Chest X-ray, PA view. Patient: 45 years old, sex M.
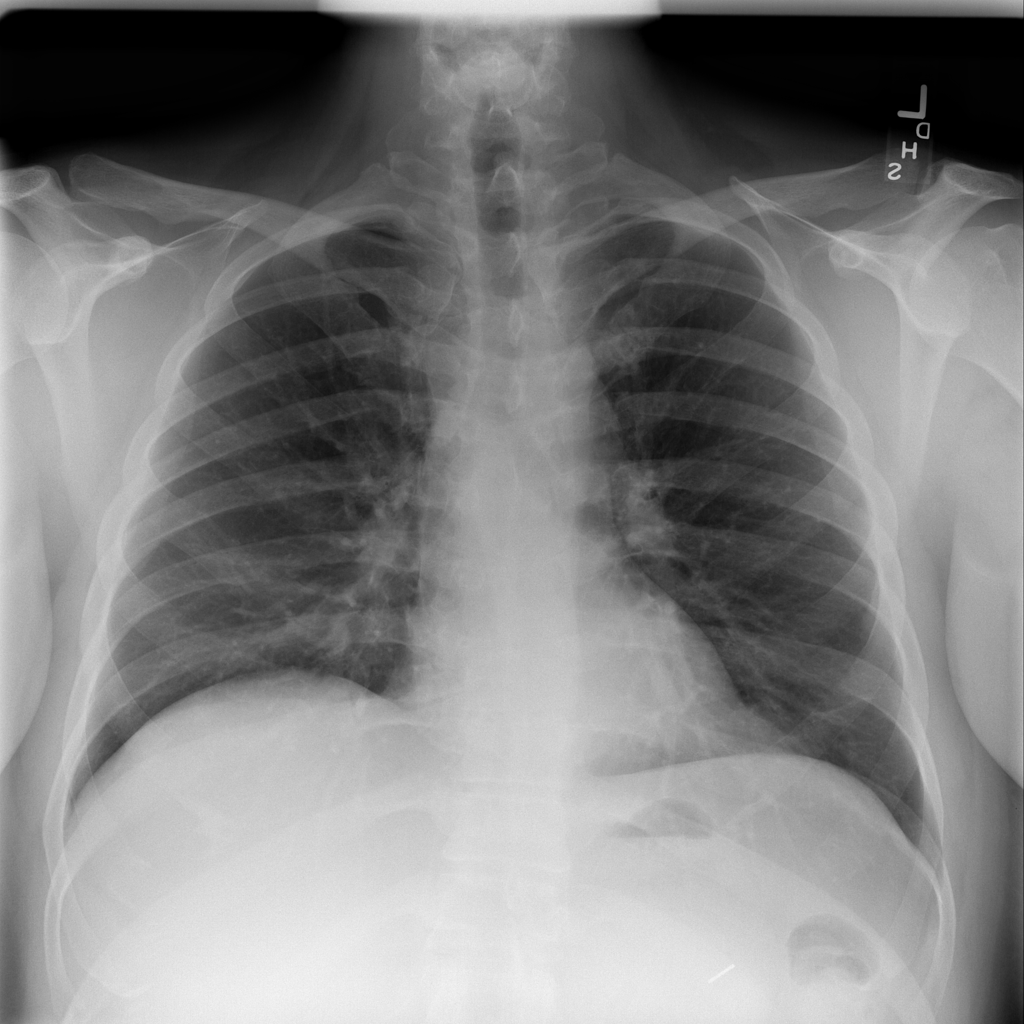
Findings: No Finding